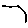
Label: hexagon